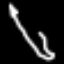
Label: pencil